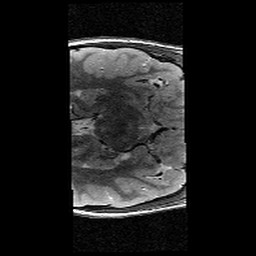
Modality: T2w
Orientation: axial
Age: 11
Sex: female
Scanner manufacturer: siemens
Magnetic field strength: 3 T
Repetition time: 9.23 s
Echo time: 0.067 s